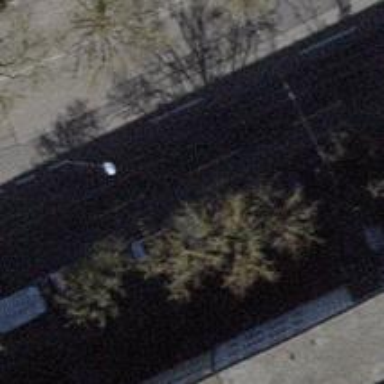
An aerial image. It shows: Tree-lined avenue.